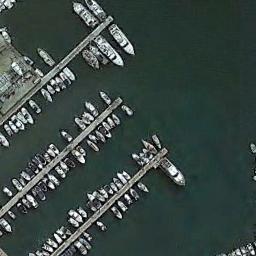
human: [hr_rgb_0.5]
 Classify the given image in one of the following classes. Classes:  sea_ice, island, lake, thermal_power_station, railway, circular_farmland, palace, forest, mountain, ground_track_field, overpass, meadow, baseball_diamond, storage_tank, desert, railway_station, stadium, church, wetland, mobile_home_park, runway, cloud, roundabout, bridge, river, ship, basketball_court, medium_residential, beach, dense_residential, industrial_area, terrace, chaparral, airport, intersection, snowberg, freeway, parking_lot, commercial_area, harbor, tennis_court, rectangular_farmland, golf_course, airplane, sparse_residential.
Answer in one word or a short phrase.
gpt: harbor